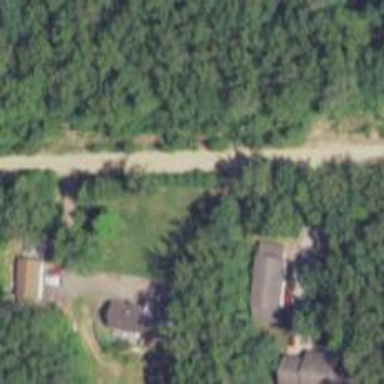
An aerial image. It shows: Residential road crossing abandoned historic railway.